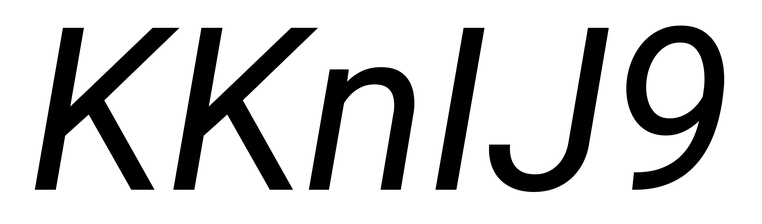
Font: Roboto-Italic_Italic